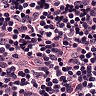
Metastatic tissue present: no